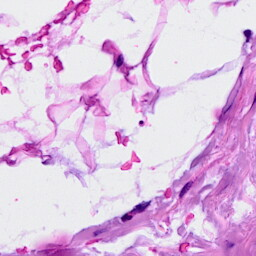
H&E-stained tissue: Breast